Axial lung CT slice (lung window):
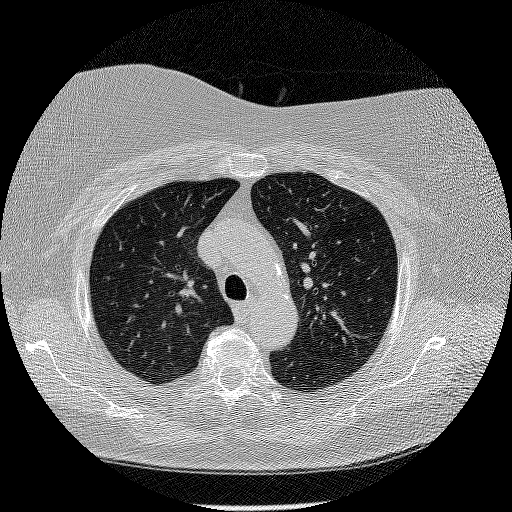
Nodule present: no